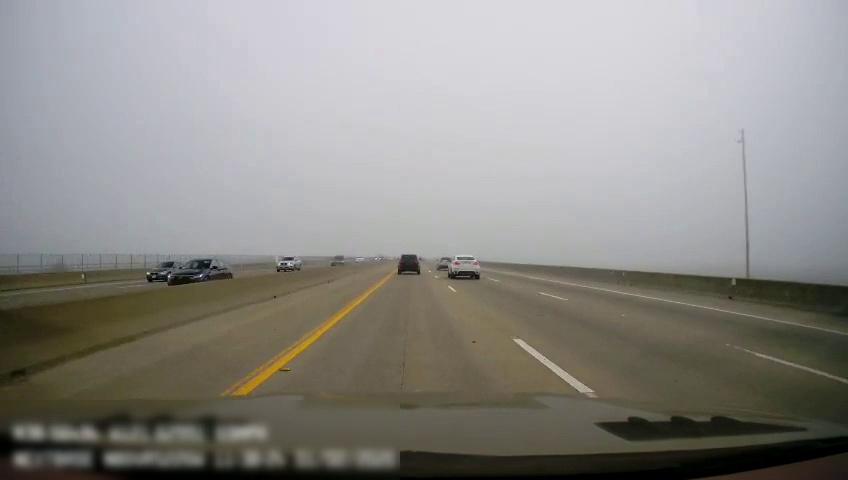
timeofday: Day
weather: Cloudy
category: Drivable Space
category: Drivable Space
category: Vehicles | Car
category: Vehicles | Car
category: Vehicles | Car
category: Vehicles | Car
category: Vehicles | SUV
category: Vehicles | SUV
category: Vehicles | SUV
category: Lanes | Current Lane
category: Lanes | Current Lane
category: Lanes | Alternate Lane
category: Lanes | Alternate Lane
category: Lanes | Alternate Lane
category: Lanes | Opposite Lane
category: Lanes | Opposite Lane